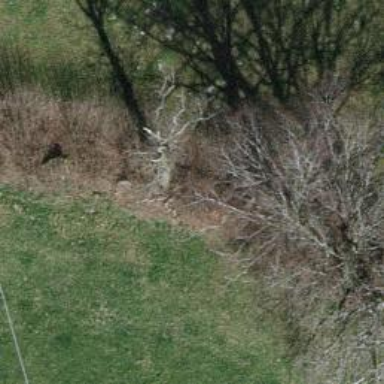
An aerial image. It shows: Hedge barrier.